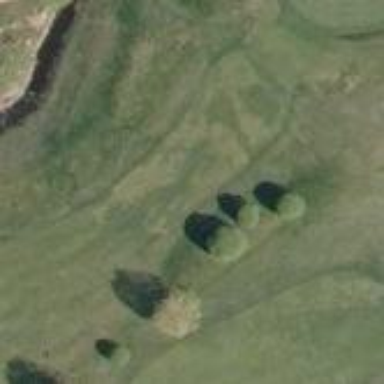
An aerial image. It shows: Golf fairway surrounded by grass.